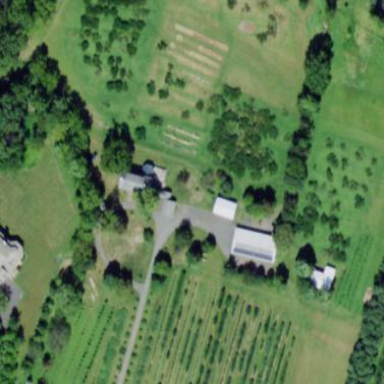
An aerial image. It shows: Vineyard.